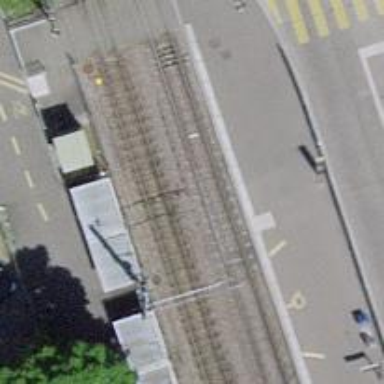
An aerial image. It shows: Tram stop with public transport connection.